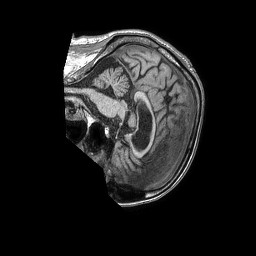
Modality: T1w
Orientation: sagittal
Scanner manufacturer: philips
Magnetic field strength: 1.5 T
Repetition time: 0.007724 s
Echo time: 0.003521 s